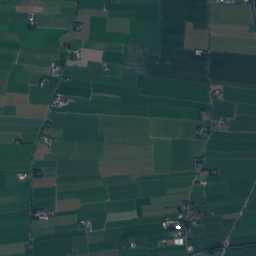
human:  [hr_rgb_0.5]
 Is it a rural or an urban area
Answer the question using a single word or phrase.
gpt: rural

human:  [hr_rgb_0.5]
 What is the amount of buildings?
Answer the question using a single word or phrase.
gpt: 215

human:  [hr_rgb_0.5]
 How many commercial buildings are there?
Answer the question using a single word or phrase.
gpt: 3

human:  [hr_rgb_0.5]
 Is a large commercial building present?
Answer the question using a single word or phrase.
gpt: yes

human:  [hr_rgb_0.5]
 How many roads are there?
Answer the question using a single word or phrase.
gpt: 58

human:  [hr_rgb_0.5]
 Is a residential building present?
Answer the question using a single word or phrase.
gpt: yes

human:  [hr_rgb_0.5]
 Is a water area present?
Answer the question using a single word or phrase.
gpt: yes

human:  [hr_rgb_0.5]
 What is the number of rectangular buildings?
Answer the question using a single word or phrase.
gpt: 113

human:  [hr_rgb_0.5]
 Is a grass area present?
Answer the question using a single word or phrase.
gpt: yes

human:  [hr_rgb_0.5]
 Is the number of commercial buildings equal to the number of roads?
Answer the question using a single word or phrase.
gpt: no

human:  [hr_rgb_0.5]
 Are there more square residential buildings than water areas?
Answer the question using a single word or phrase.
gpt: no

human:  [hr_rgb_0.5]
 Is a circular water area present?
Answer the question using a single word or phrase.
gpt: no

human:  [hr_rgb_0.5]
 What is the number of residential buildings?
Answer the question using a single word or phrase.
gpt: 208

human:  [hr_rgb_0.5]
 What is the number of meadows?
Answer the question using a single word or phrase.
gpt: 34

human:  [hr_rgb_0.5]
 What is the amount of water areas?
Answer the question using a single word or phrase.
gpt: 13

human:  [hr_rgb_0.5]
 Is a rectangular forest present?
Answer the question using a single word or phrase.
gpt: yes

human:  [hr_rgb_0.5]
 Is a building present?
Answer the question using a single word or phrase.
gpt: yes

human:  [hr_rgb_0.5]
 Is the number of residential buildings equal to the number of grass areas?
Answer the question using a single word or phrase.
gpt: no

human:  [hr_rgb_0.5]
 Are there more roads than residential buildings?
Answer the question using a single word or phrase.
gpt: no

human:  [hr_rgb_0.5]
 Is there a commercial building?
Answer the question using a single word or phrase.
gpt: yes

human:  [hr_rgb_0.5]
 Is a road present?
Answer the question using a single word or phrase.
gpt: yes

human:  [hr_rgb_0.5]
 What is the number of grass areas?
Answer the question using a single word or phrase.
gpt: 212

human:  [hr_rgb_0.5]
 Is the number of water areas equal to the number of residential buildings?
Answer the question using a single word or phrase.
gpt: no

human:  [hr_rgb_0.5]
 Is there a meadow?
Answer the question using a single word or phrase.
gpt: yes

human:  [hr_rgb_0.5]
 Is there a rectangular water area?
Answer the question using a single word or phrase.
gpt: yes

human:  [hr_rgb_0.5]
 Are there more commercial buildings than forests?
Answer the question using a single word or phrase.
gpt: no

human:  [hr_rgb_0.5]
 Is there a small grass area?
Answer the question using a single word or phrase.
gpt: yes

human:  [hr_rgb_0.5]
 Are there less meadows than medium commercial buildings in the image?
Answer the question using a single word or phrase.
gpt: no

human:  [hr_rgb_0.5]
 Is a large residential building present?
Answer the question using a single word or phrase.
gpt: no

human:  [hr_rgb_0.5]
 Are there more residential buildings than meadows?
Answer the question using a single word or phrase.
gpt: yes

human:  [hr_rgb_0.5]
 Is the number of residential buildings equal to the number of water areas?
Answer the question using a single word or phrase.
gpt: no

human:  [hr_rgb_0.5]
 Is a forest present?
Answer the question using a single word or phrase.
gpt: yes

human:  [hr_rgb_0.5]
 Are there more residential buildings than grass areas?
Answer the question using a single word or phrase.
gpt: no

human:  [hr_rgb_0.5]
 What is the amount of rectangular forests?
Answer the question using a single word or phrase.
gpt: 3

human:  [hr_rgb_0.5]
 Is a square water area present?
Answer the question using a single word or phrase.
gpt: no

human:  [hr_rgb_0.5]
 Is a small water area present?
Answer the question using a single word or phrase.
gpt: yes

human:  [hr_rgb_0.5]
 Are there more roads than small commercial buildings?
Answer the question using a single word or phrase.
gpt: yes

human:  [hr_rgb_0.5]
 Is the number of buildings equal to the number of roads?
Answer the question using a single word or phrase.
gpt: no

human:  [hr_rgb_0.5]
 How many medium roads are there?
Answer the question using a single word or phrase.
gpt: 0

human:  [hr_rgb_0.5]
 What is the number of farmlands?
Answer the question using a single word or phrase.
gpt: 27

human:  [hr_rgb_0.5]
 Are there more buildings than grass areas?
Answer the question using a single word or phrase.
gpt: yes

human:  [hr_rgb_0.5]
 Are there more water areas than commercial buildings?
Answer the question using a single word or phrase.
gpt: yes

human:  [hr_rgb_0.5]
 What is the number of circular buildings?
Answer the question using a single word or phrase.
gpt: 2

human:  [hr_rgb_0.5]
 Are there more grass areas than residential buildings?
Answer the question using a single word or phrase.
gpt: yes

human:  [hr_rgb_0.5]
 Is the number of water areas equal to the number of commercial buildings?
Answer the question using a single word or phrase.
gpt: no

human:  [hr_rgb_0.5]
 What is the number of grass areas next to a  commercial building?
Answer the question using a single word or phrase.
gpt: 32

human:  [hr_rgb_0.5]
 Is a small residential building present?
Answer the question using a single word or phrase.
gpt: yes

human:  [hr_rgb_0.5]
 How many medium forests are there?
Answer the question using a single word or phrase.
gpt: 6

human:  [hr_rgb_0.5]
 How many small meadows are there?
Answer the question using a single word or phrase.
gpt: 0

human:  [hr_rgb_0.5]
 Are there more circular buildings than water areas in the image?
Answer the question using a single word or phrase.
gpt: no

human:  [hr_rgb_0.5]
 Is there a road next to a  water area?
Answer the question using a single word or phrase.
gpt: yes

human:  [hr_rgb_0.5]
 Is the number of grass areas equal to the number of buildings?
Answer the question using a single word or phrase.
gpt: no

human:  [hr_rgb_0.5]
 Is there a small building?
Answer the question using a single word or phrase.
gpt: yes

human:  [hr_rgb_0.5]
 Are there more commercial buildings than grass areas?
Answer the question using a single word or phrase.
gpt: no

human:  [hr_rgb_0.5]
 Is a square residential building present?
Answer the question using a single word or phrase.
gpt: yes

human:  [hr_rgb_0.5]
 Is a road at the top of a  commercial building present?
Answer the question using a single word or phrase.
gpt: yes

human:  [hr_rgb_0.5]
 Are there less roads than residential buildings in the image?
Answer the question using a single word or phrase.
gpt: yes

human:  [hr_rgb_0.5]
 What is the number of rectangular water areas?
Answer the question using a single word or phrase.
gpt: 4

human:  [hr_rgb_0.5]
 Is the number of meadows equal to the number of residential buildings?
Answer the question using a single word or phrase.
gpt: no

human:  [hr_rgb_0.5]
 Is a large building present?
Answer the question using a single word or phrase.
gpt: yes

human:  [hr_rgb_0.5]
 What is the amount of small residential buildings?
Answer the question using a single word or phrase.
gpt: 200

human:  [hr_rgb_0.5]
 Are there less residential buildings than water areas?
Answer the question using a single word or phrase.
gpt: no

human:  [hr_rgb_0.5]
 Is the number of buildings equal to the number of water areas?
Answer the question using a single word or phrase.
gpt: no

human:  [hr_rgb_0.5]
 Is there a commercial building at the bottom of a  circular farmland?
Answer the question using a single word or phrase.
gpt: no